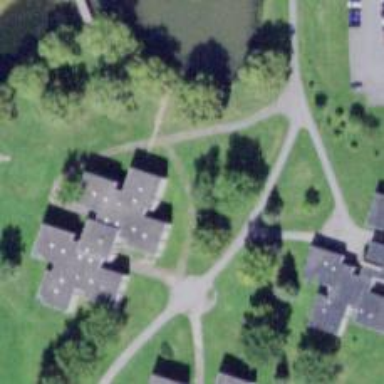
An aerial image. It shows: Path designated as footway.